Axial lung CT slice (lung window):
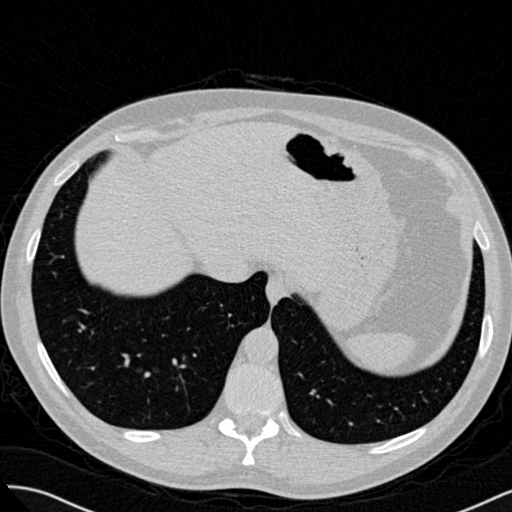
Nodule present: no